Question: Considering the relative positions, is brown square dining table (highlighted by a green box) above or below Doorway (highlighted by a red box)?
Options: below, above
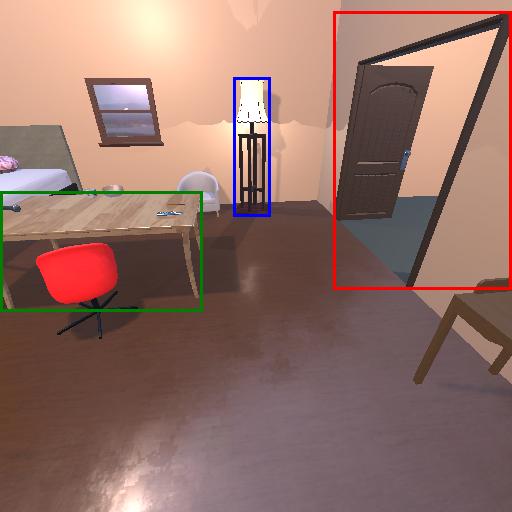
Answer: below